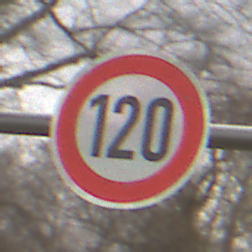
Verkehrszeichen: Geschwindigkeit120
Umgebung: Outdoor, Nature
Tageszeit: Midday
Wetter: Overcast
Licht: Natural
Jahreszeit: NotSpecified
Kontrast: LowContrast